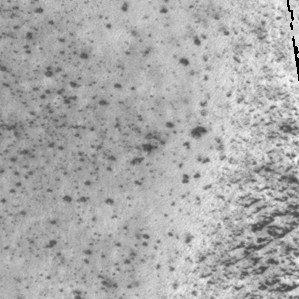
Label: frost